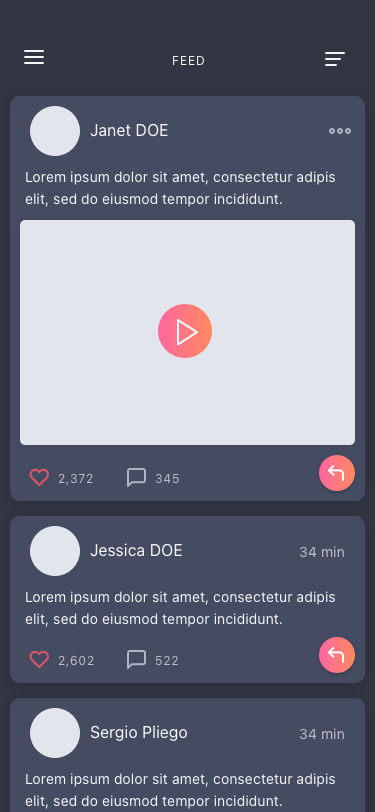
Text in this UI design:
Lorem ipsum dolor sit amet, consectetur adipis elit, sed do eiusmod tempor incididunt.
34 min
Sergio Pliego
522
2,602
Lorem ipsum dolor sit amet, consectetur adipis elit, sed do eiusmod tempor incididunt.
34 min
Jessica DOE
345
2,372
Lorem ipsum dolor sit amet, consectetur adipis elit, sed do eiusmod tempor incididunt.
Janet DOE
FEED